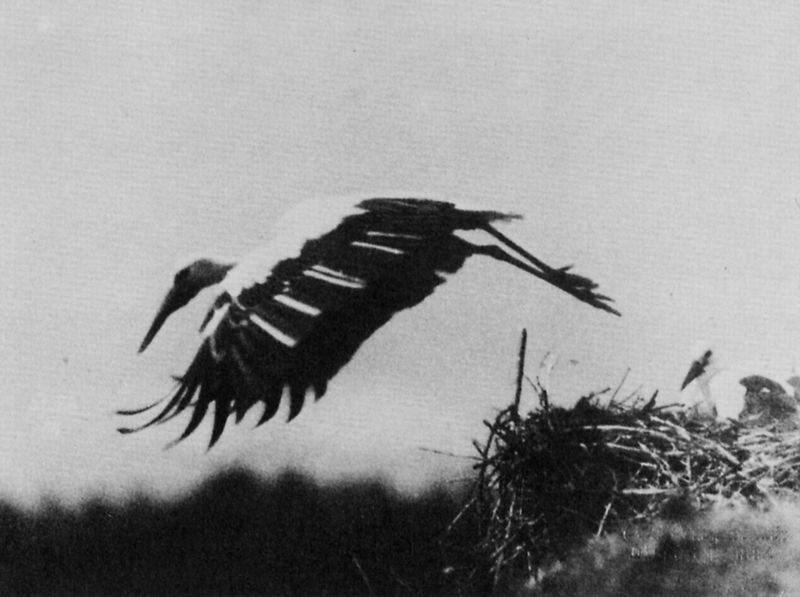
Titel: Reihenaufnahme von Störchen
Künstler: Ottomar Anschütz
Standort: Leverkusen
Institution: Foto-Historama
Schlagwörter: feder, flügel, himmel, schatten, vogel, weiß, bäume, landschaft, äste, bewegung, grau, licht, schwarz, stroh, rot, tier, tiere, federn, gefieder, halme, horizont, natur, vögel, zweige, sonne, auge, futter, eltern, kind, mutter, fliegen, beine, füße, schnabel, zwei, luft, feathers, white, black, dark, gray, grey, detail, junge, momentaufnahme, unscharf, foto, fotografie, photographie, flug, füttern, fütterung, schwarz-weiß, scharz, fliegend, küken, photo, profile, federkleid, dynamisch, cliff, sky, hunger, abflug, horst, nest, schwingen, head, hill, horizon, feet, black and white, graustufen, fotographie, shadow, bird, birds, flight, fly, flying, aufnahme, wings, geburt, junges, day, schwrz, crane, eye, legs, branches, storch, jungtier, teach, pale, vogelflug, abheben, baby, beak, contrast, flaum, storchennest, body, wing, fliegt, jungvögel, vogelnest, photograph, photography, start, black & white, storche, flügge, egg, zoom, dynmaik, futtersuche, morning, focus, jungvogel, bill, blur, stork, 2, hatch, 3, stretch, twigs, 1, fauna, heron, himmel licht, strochennest, aus dem nest, chick, next, hort, cshwarz-weiß, flying bird, ornithology, hatchling, nestlings, unscharfd, black and white photography, leaving nest, taking flight, looking for food, great heron, great blue heron, nesting, flap, bird flying, kindersegen